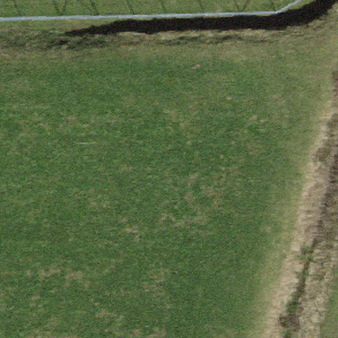
Label: other